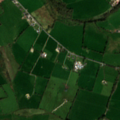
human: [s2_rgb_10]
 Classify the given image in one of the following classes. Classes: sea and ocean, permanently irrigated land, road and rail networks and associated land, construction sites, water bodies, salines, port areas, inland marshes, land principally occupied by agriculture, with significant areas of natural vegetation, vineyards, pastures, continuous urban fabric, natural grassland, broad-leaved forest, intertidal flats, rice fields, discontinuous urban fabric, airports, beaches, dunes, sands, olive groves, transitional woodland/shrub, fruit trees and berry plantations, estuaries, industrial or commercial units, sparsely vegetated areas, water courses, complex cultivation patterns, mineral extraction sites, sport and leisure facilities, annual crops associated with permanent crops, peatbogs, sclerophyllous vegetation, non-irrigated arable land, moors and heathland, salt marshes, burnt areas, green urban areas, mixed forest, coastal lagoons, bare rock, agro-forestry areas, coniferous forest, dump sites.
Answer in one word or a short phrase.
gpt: pastures